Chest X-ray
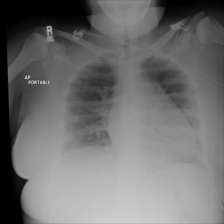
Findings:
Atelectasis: negative
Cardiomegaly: negative
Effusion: negative
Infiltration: negative
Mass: negative
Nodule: negative
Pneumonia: negative
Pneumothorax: negative
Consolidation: negative
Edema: negative
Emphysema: negative
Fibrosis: negative
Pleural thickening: negative
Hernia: negative